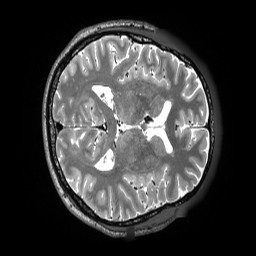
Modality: T2w
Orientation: axial
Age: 41
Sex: male